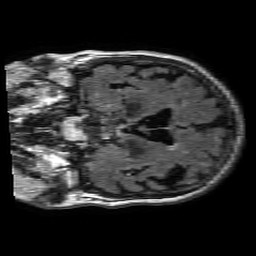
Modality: FLAIR
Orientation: coronal
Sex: female
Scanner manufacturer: philips
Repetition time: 11 s
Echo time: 0.125 s